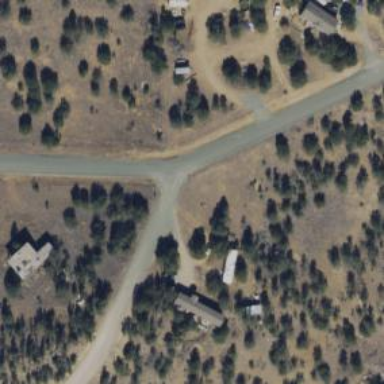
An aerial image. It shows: Tertiary road.